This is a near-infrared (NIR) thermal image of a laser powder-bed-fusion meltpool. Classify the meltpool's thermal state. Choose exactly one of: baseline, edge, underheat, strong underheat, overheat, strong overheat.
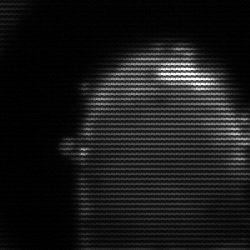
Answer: baseline